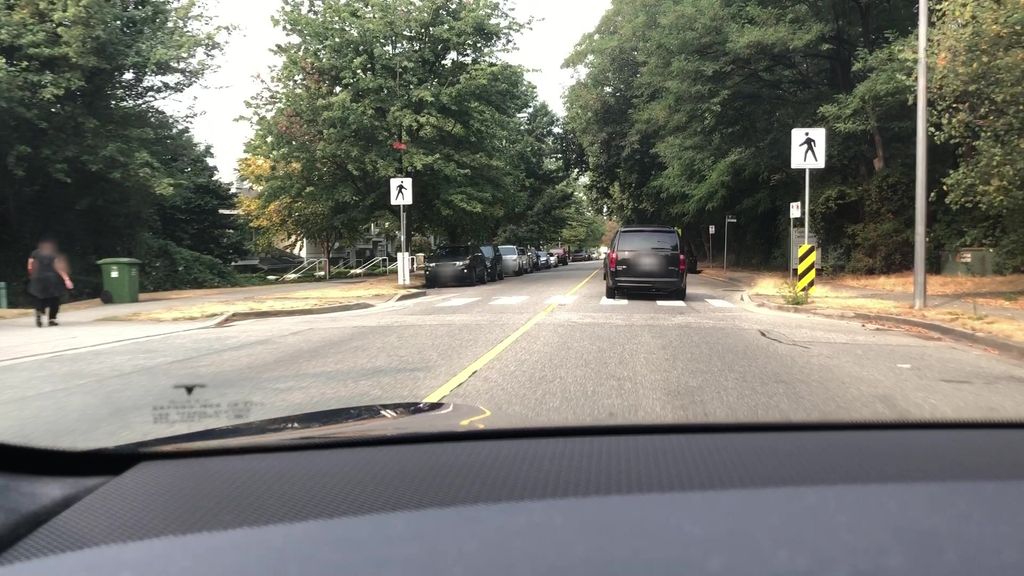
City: vancouver